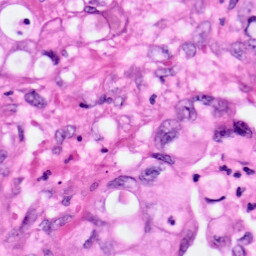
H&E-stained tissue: Pancreatic